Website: walmart
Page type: payment
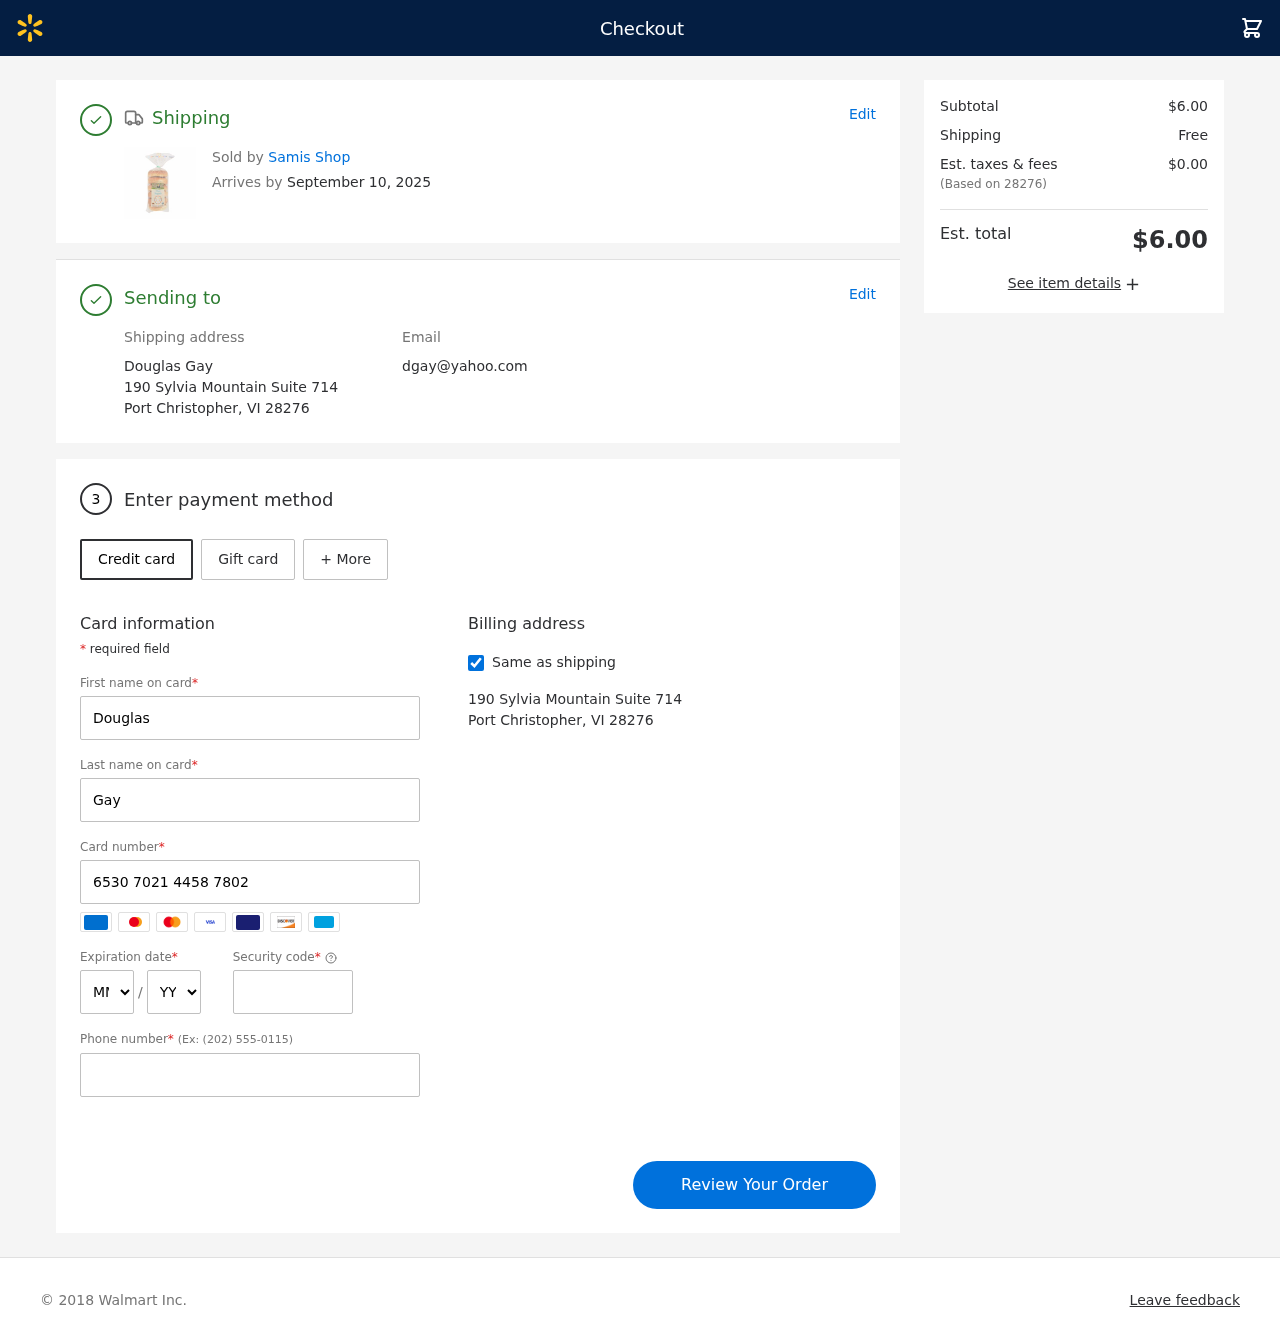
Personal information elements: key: PII_CARD_CVV
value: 347
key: PII_CARD_EXPIRY_MONTH
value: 03
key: PII_CARD_EXPIRY_YEAR
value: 27
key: PII_CARD_NUMBER
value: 6530 7021 4458 7802
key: PII_CITY_STATE_ZIP
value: Port Christopher, VI 28276
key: PII_EMAIL
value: dgay@yahoo.com
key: PII_FIRSTNAME
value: Douglas
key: PII_FULLNAME
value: Douglas Gay
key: PII_LASTNAME
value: Gay
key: PII_PHONE
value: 9947164093
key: PII_POSTCODE
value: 28276
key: PII_STREET
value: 190 Sylvia Mountain Suite 714
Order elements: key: ORDER_DELIVERY_DATE
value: September 10, 2025
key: ORDER_SUBTOTAL
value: $6.00
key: ORDER_SHIPPING_COST
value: Free
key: ORDER_TAX
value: $0.00
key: ORDER_TOTAL
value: $6.00